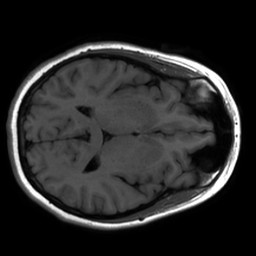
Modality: inplaneT1
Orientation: axial
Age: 21
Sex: female
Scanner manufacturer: ge
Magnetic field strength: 3 T
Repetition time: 2.603 s
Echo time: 0.02306 s